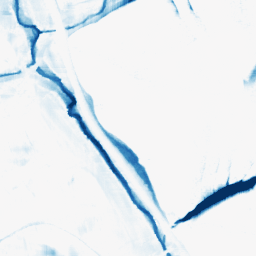
Category: morphological
Decomposition family: morphological_square
Decomposition parameters: operation: closing
size: 20
Upsampling method: edge_directed
Upsampling parameters: scale: 2
Upsampling scale: 2